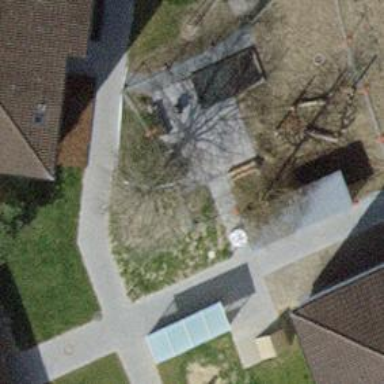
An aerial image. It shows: Playground area for leisure activities on the land.